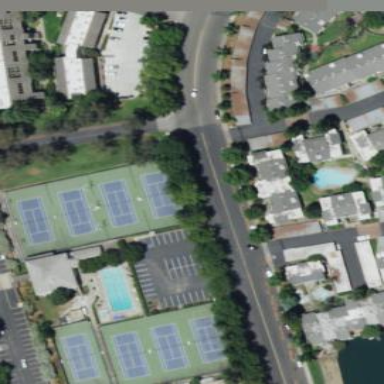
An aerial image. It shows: Tennis court in leisure pitch.